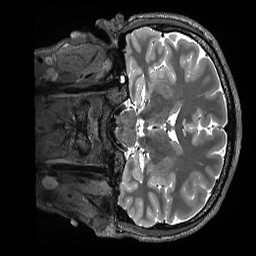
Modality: T2w
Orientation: coronal
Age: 28
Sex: male
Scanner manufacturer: siemens
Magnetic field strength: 3 T
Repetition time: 3.2 s
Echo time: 0.563 s